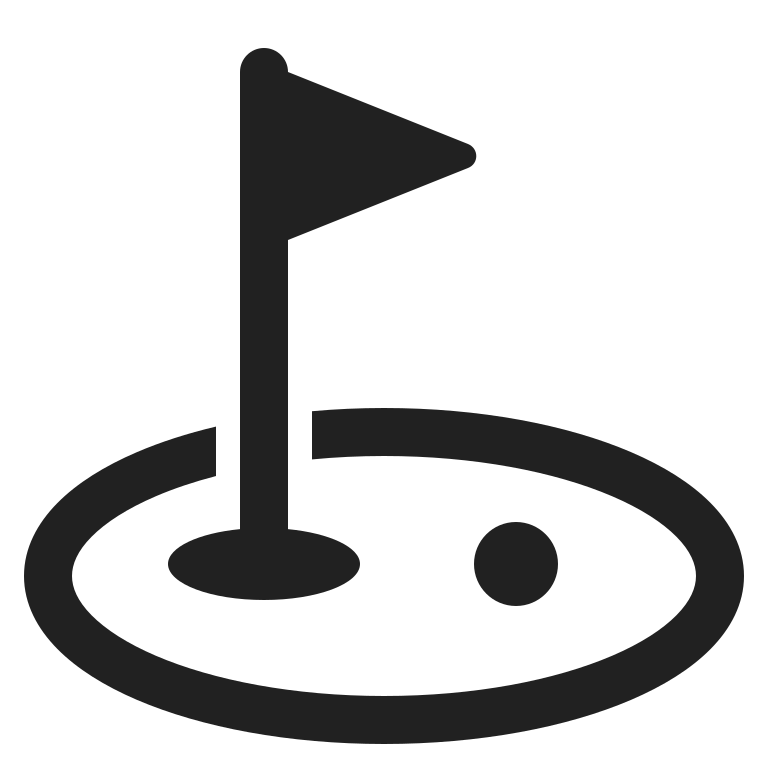
flag in hole high contrast